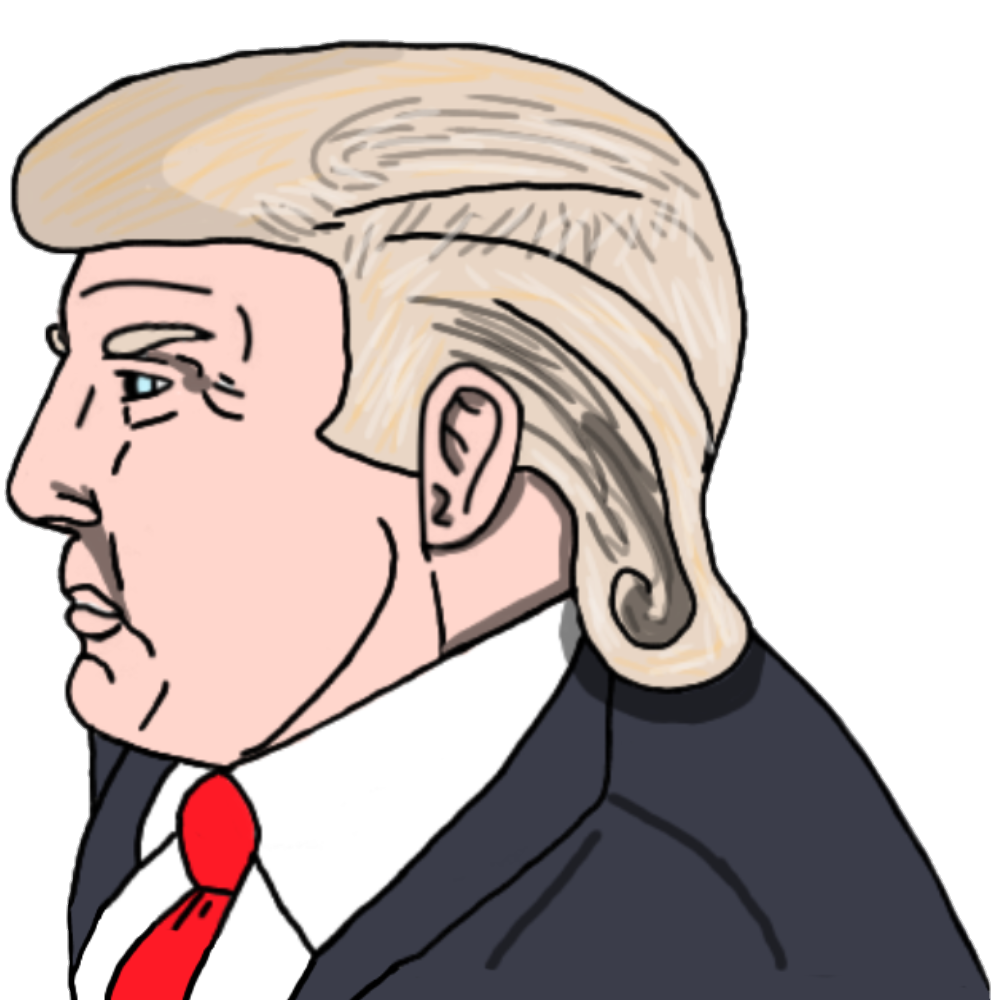
Label: 4_Yes_Chad